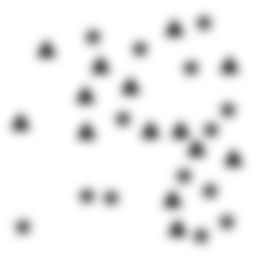
Squares: 0
Triangles: 14
Stars: 14
Total shapes: 28